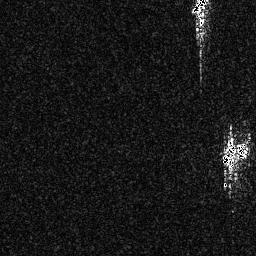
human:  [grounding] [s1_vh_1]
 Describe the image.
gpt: In the satellite image, there is  <ref>1 medium ship </ref> <box>[[86, 54, 96, 64, 0]]</box> located at right,  <ref>1 small ship </ref> <box>[[73, 0, 81, 5, 0]]</box> located at top right.